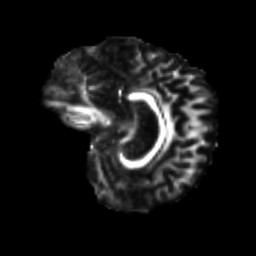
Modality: FA
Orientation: sagittal
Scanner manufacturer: siemens
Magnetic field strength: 3 T
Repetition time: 9.2 s
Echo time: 0.084 s